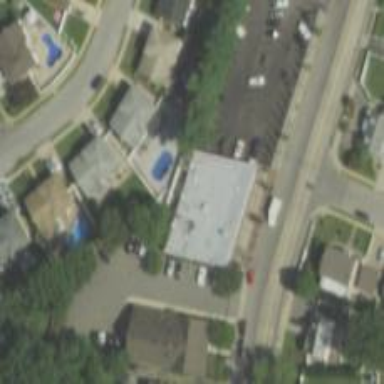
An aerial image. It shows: Convenience shop.